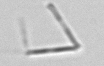
Label: Nanoneis